Field crop: maize
Growth stage: 2
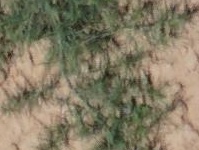
Species: salsola